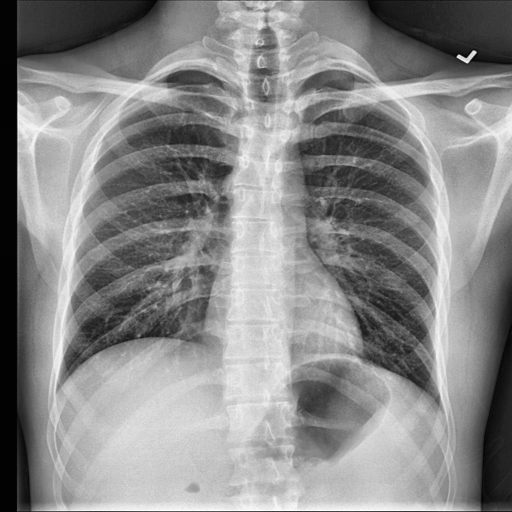
Finding: NORMAL